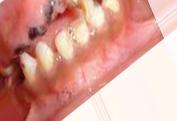
Condition: Caries